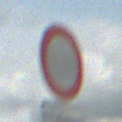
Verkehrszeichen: VerbotFahrzeugeAllerArt
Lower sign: BesondereFahrzeugeUndTransportgueter12
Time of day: Midday
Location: Outdoor (Suburban)
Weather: PartlyCloudy
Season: Summer
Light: Natural